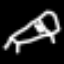
Label: bed